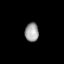
Tissue: lung
Cell type: Fibroblasts
Senescence score: 0.5575
Nuclear area (px): 255
Mean DAPI intensity: 159.235